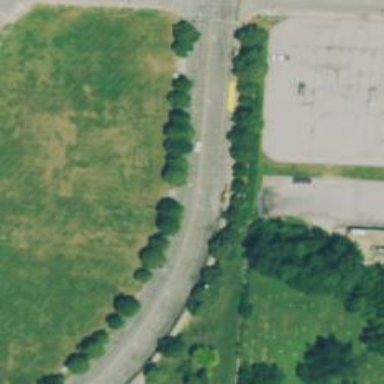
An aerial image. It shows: Dash road marking.